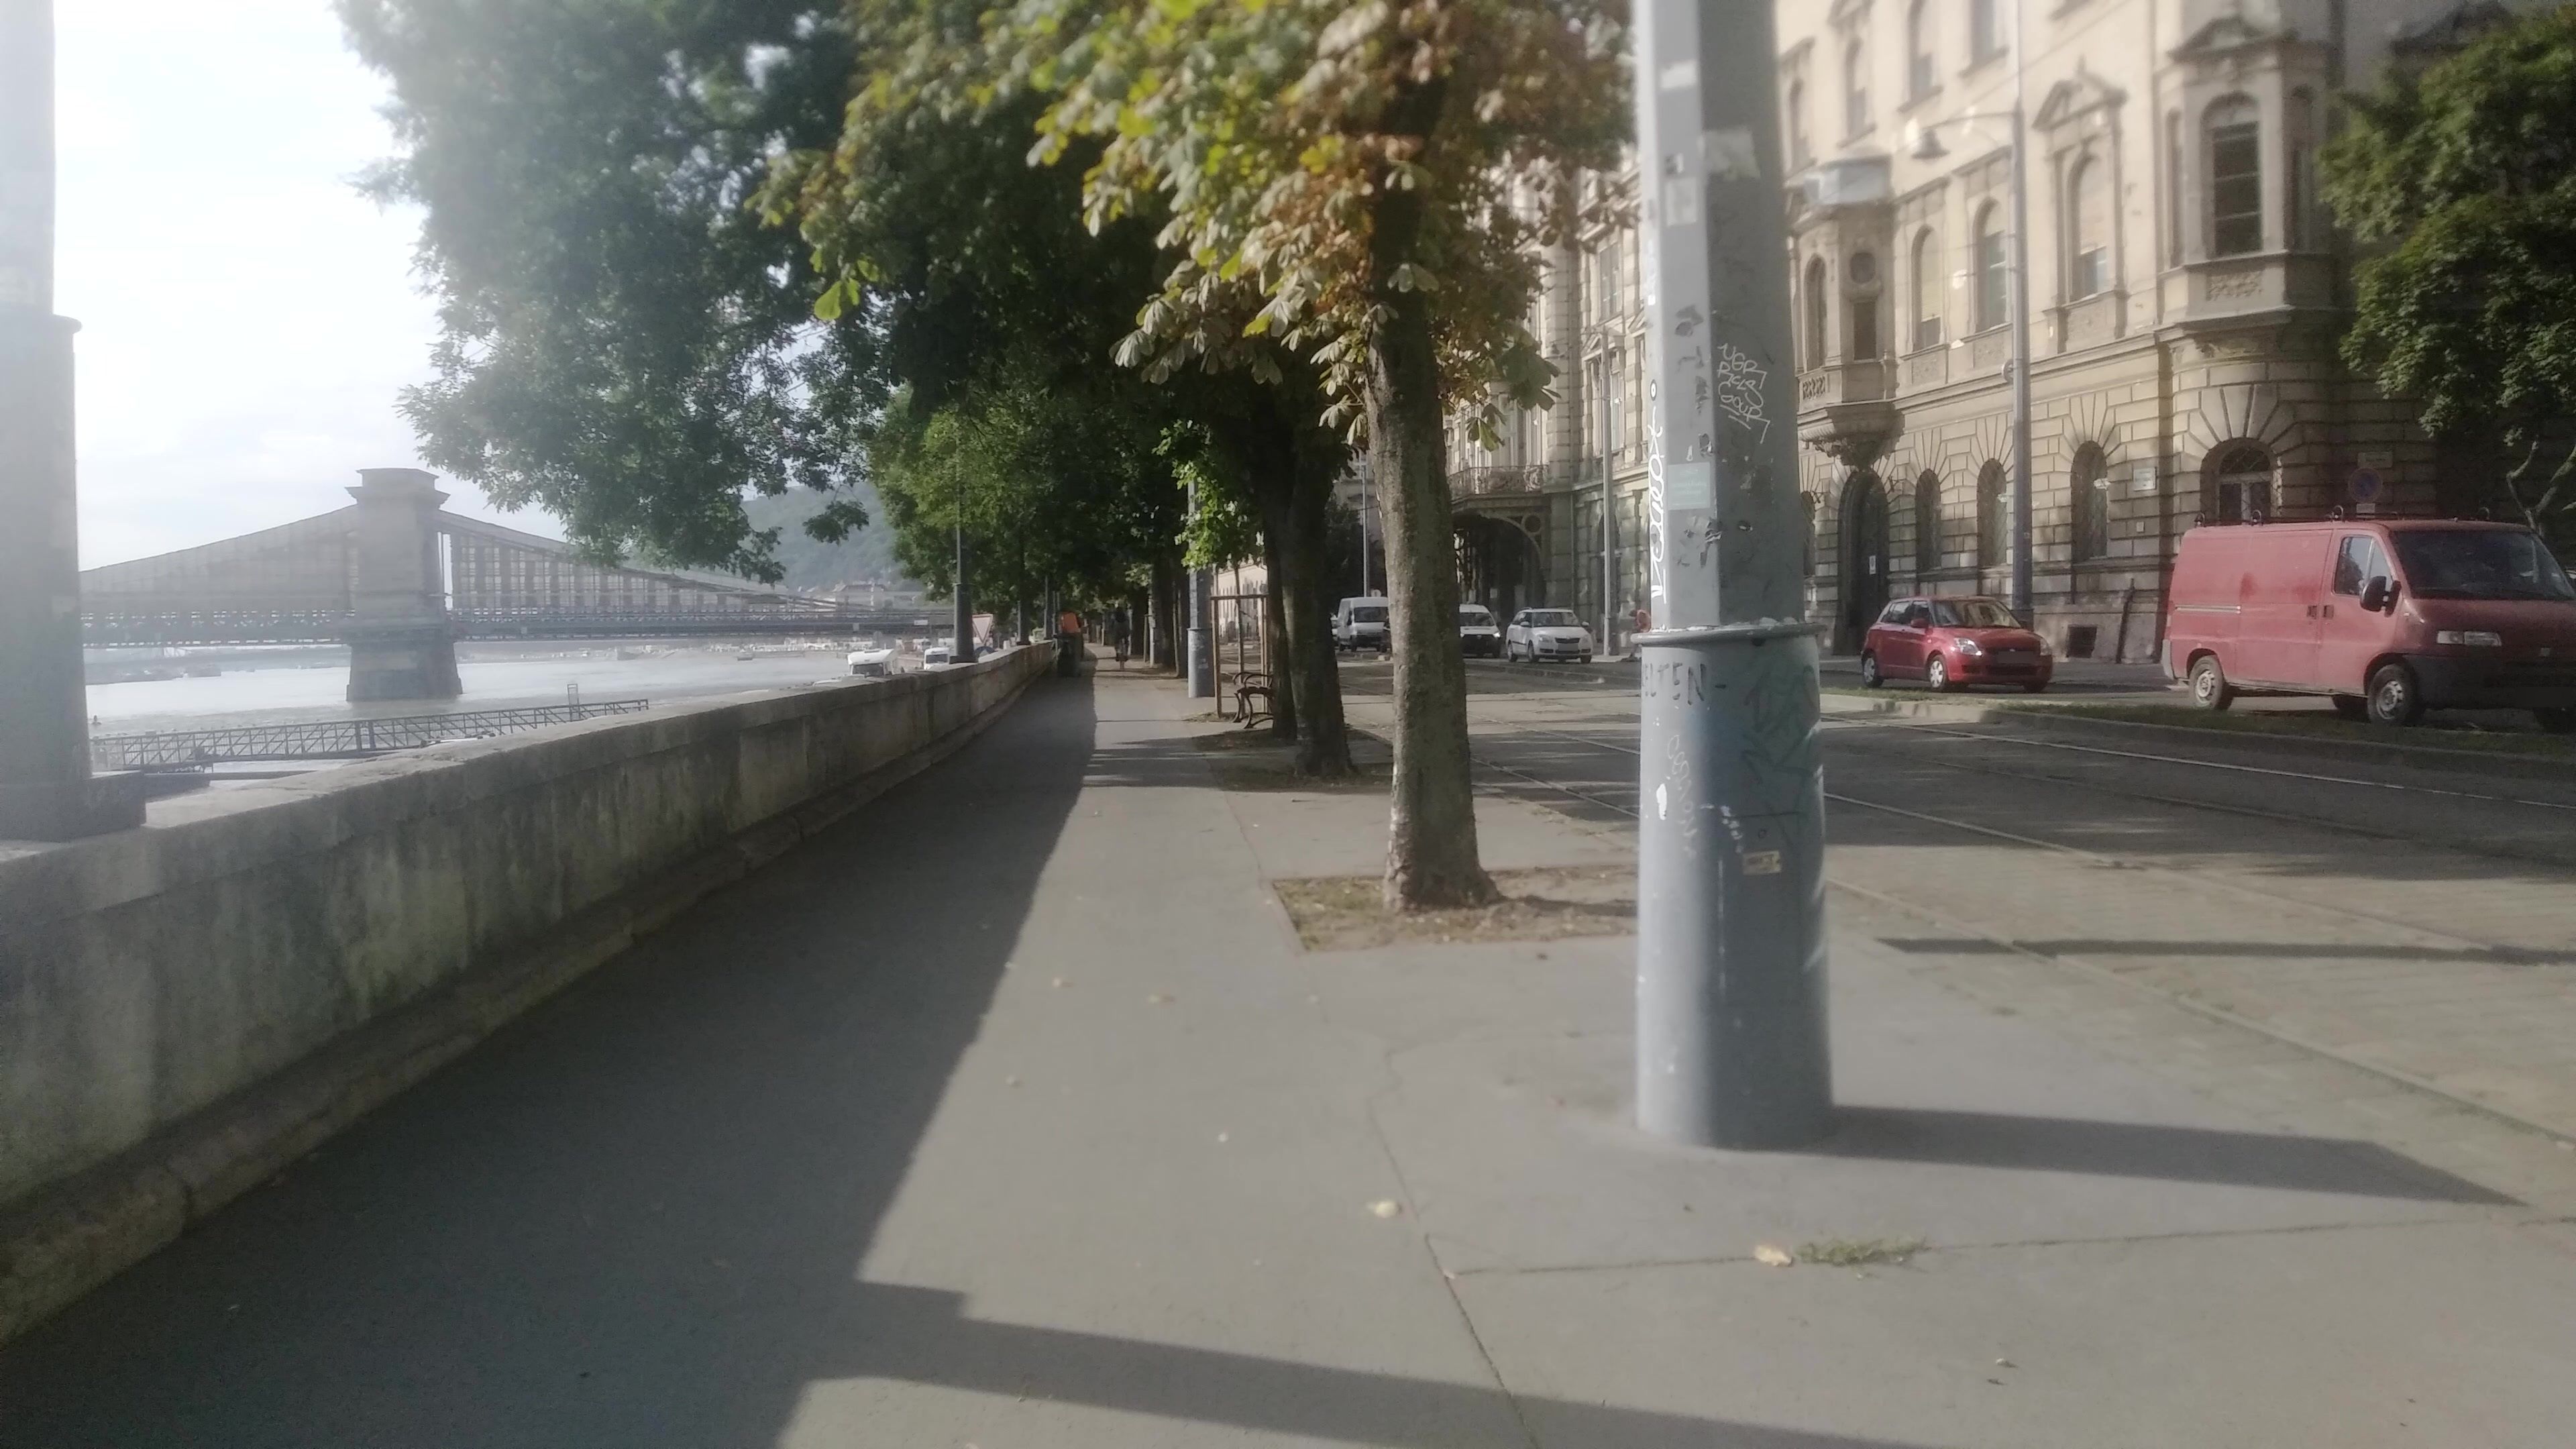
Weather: clear
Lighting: day
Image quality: good
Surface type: walking surface
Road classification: footway, cycleway
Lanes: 1
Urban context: urban centre
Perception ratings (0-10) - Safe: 5.34, Lively: 7.21, Beautiful: 6.61, Boring: 2.79, Depressing: 4.39, Wealthy: 5.96